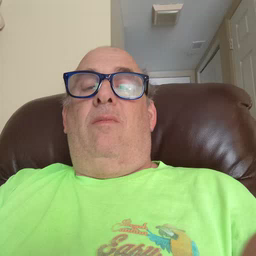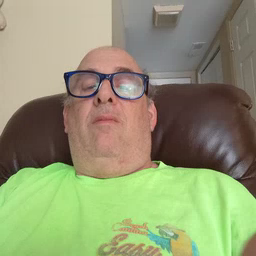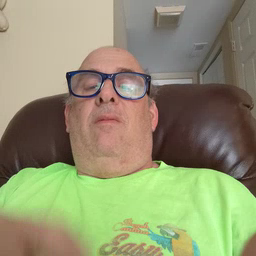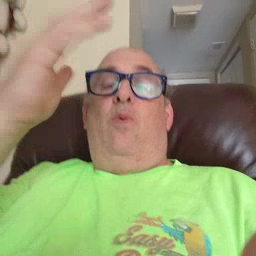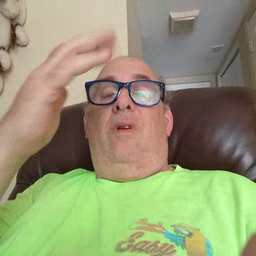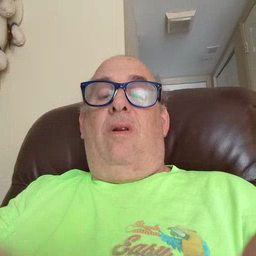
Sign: tree